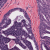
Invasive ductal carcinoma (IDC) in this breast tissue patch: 0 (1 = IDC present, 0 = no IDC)